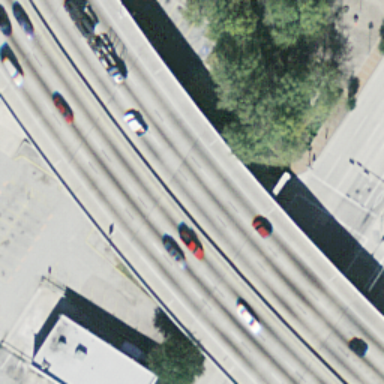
There are two curved freeways with some plants beside them .